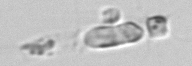
Label: Chaetoceros